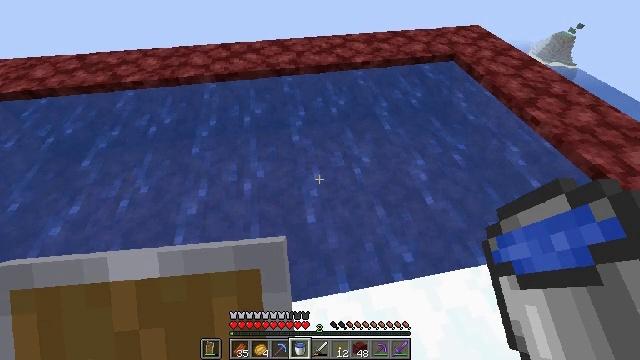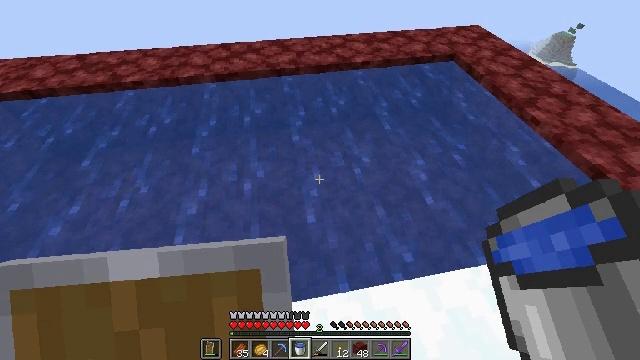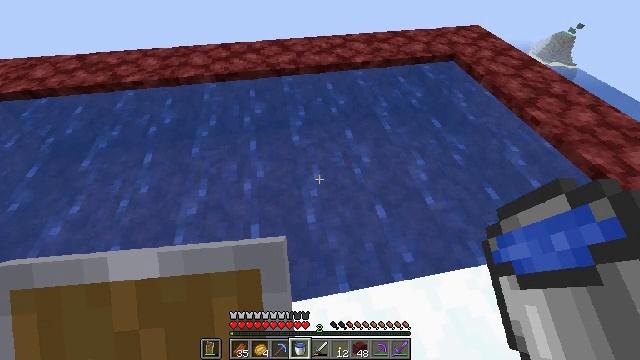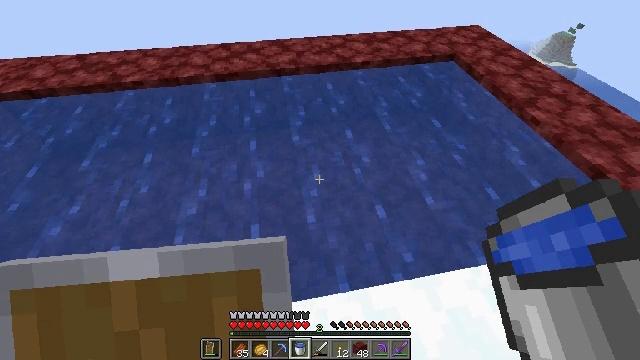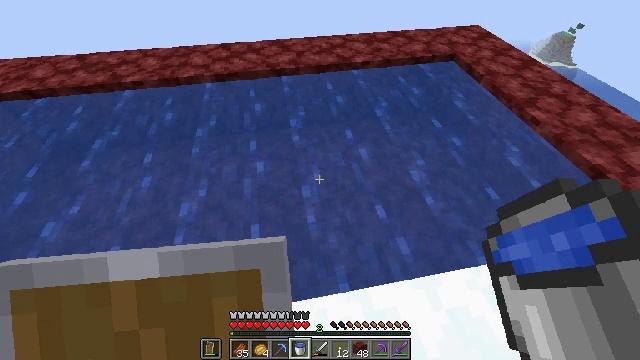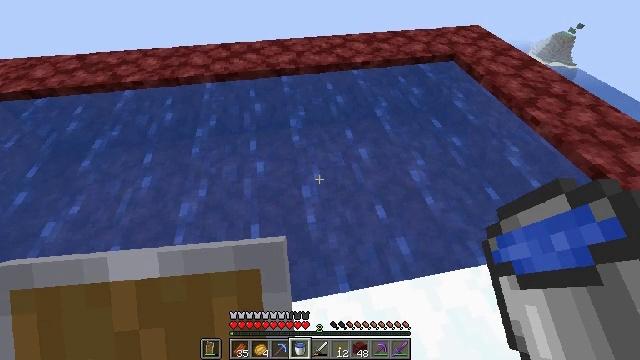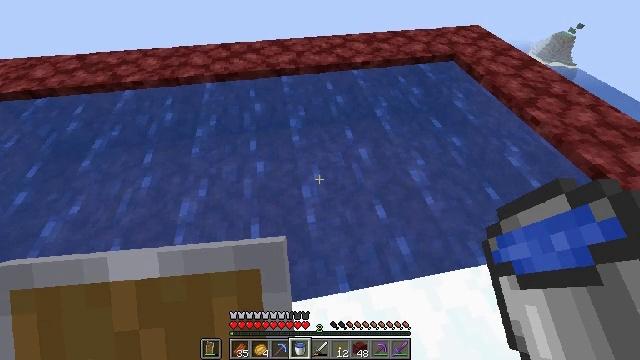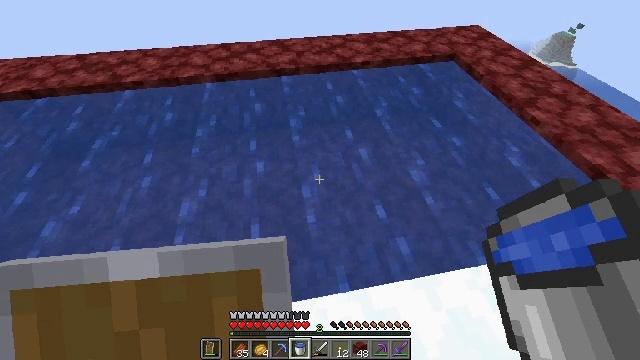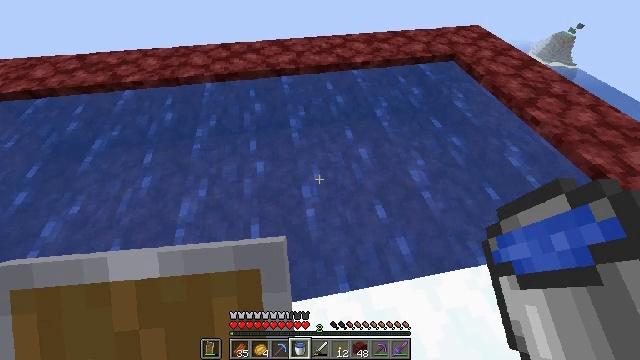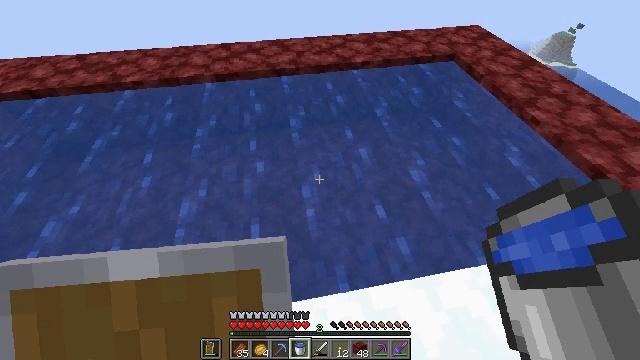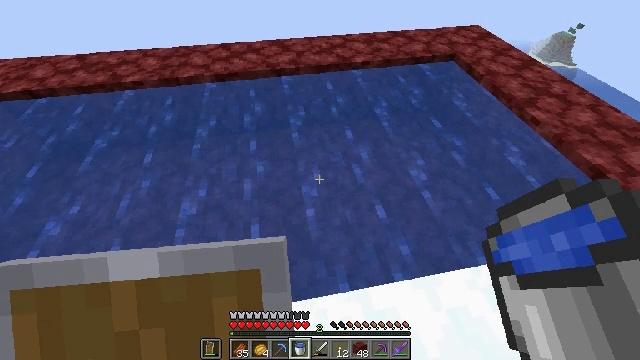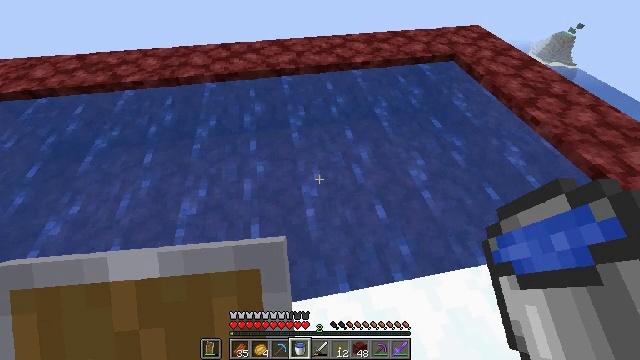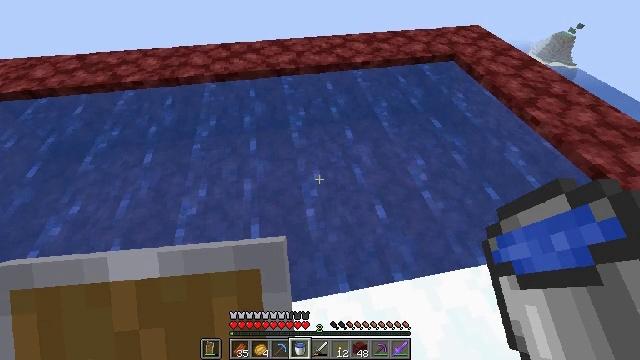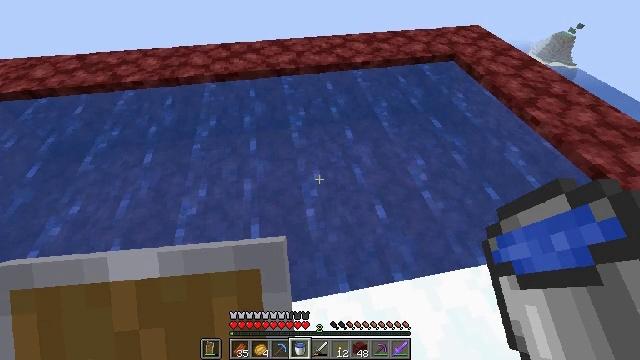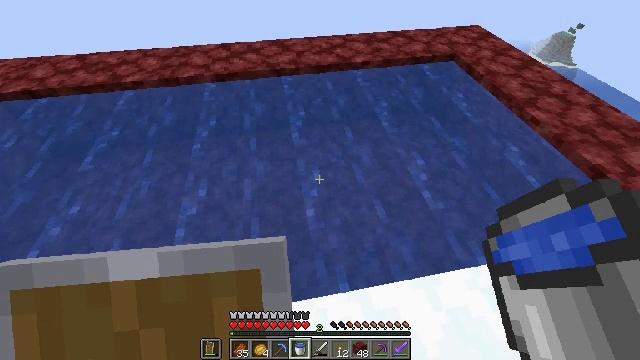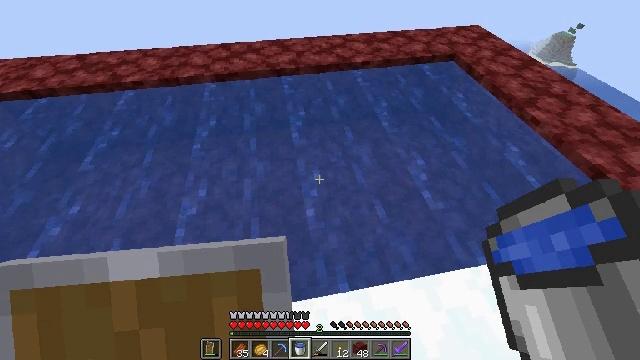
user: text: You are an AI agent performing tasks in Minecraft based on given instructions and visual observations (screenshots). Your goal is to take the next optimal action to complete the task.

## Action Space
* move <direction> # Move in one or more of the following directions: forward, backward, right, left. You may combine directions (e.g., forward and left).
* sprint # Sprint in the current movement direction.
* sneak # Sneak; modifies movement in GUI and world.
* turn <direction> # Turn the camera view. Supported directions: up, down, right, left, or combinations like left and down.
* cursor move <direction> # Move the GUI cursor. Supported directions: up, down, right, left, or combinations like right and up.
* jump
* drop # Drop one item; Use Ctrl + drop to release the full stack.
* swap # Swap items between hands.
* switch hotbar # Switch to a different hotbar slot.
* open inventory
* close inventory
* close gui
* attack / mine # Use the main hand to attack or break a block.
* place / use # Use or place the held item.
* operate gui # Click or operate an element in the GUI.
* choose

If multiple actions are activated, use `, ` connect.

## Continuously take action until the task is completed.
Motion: motion action
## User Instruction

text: Mine the ice block.
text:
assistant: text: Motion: no_op
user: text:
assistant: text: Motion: no_op
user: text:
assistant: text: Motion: no_op
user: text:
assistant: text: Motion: no_op
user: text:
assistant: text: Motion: no_op
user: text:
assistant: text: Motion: no_op
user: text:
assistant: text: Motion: no_op
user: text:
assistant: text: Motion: no_op
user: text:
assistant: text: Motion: no_op
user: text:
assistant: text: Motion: no_op
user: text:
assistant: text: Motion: no_op
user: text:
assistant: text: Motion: no_op
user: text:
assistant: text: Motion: no_op
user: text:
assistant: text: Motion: no_op
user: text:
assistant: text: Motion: no_op
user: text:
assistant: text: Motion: no_op
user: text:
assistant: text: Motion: no_op
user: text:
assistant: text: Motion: no_op
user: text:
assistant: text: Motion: no_op
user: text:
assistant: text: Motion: no_op
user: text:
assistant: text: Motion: no_op
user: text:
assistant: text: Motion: no_op
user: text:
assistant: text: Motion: no_op
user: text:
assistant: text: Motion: no_op
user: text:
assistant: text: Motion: no_op
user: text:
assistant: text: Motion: no_op
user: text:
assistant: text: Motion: no_op
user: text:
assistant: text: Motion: no_op
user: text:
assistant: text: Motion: no_op
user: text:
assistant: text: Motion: no_op